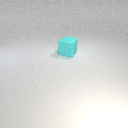
large cyan rubber cube